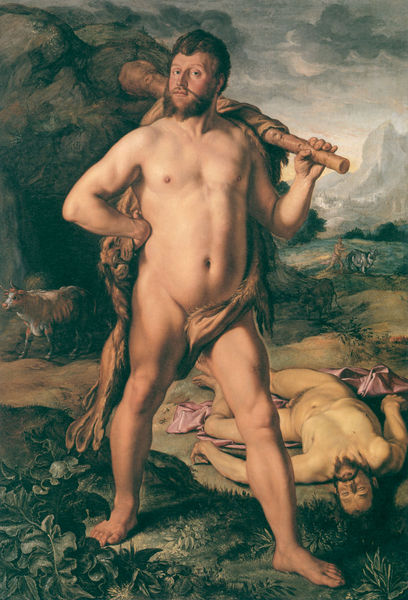
Titel: Herkules und Cacus
Künstler: Hendrik Goltzius
Institution: Haarlem, Frans Hals Museum
Schlagwörter: berg, blätter, grün, braun, tuch, tod, tot, natur, schaf, unbekleidet, nackt dick